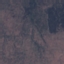
Land use / land cover class: HerbaceousVegetation